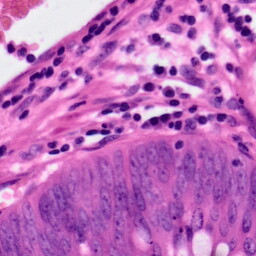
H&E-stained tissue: Colon